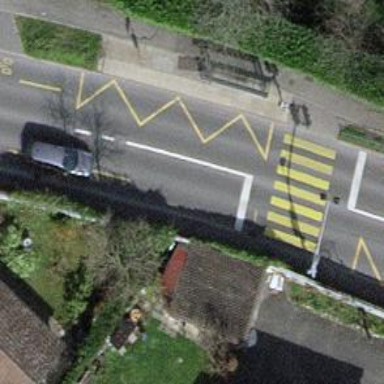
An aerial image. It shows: Bus stop with stop position for public transport.